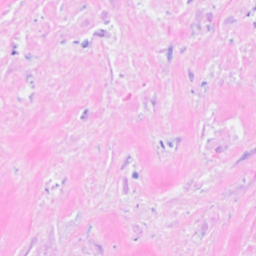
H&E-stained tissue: Breast